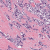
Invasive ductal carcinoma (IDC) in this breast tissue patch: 1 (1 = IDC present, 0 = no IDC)